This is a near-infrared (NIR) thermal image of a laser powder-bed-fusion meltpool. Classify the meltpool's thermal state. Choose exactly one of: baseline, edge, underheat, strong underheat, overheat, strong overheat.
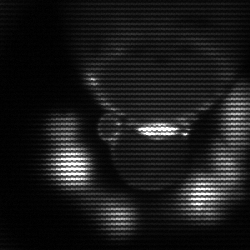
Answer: edge